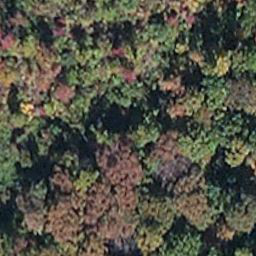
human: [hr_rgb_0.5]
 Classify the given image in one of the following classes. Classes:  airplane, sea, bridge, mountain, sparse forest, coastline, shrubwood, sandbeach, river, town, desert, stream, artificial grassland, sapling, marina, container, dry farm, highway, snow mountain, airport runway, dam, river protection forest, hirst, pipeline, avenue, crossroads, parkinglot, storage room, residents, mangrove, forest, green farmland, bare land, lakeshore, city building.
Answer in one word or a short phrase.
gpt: mangrove